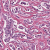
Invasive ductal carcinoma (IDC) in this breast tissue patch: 1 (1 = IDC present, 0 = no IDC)